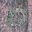
Label: 0